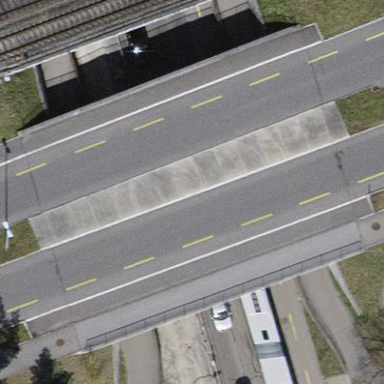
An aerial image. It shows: Man-made bridge.